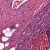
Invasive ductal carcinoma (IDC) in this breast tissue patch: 0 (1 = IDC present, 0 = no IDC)